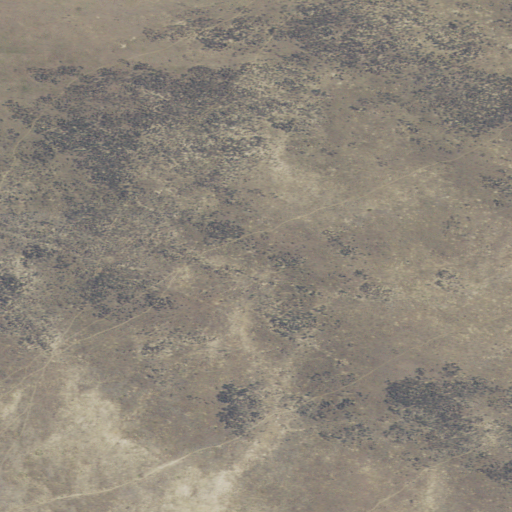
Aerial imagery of depression(s) in Montana named Hoskin Basin containing shrub and grassland